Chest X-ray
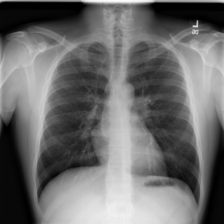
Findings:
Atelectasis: negative
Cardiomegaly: negative
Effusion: negative
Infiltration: negative
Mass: negative
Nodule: negative
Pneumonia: negative
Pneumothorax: negative
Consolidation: negative
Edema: negative
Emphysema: negative
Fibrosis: negative
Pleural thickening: negative
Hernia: negative